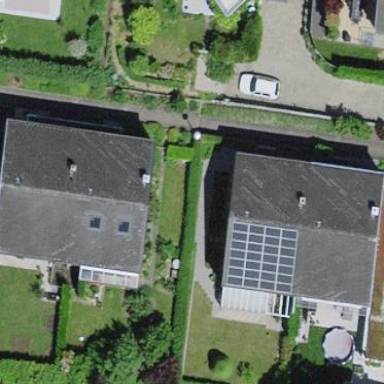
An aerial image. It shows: Residential building.